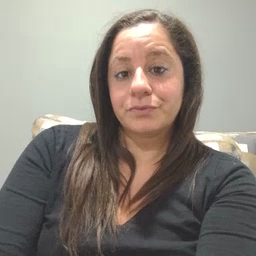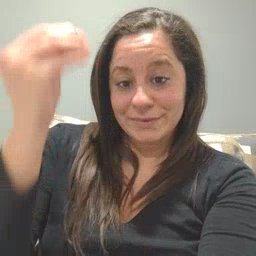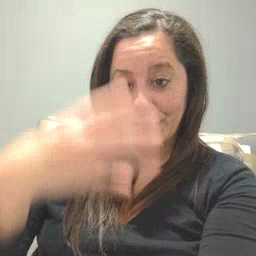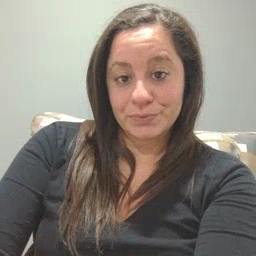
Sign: shower